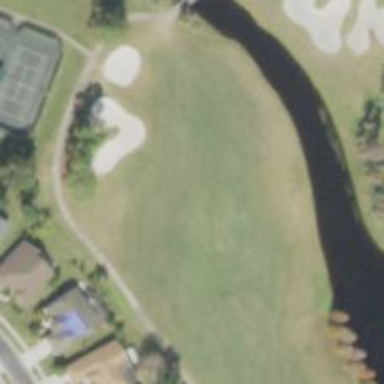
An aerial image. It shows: View of golf hole.